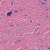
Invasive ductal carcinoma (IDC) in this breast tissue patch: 1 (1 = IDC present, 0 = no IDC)